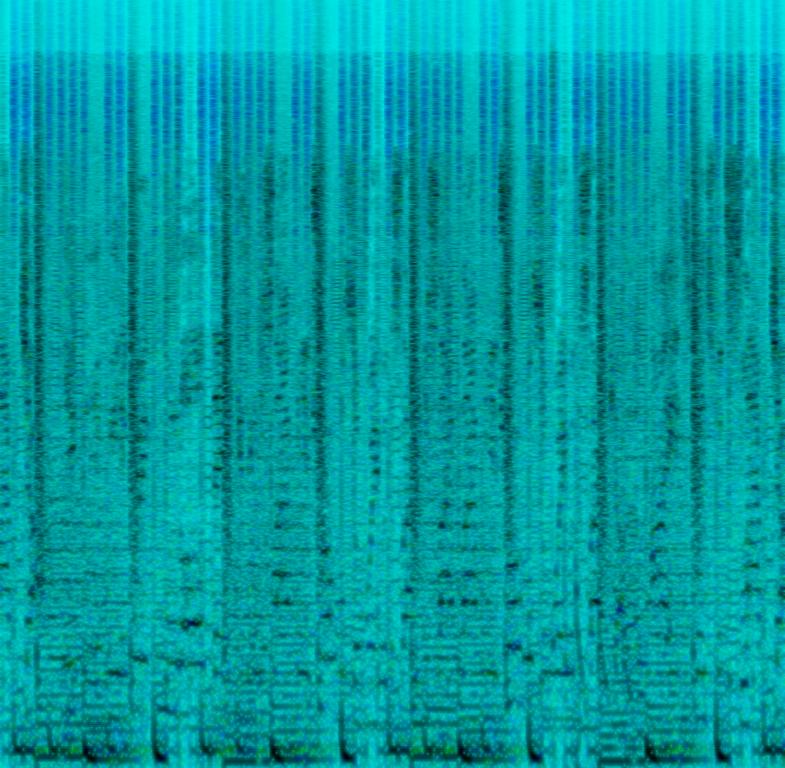
This is a comedic electronic remix. It is a commercial that was transformed into a hip-hop beat. The male voice narrating in the original video was put through an autotune effect to give the impression that he is rapping the words. There is a keyboard and a synth bass in the melodic background while an electronic drum beat provides the rhythmic background. The atmosphere in this piece is amusing. The tempo of the piece is slightly fast-paced.